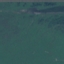
Label: Pasture